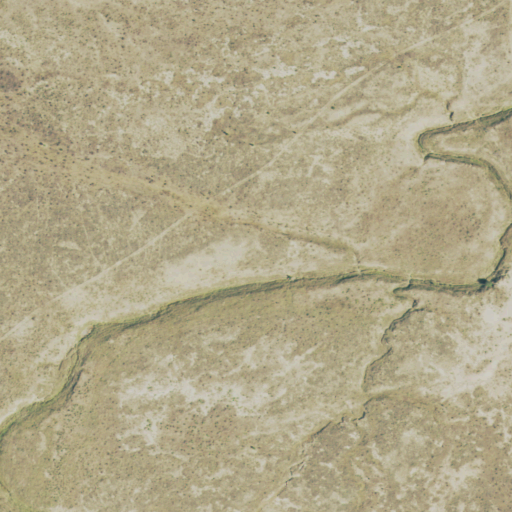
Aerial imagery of valley in Colorado named Rock Canyon containing grassland and shrub